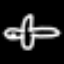
Label: airplane